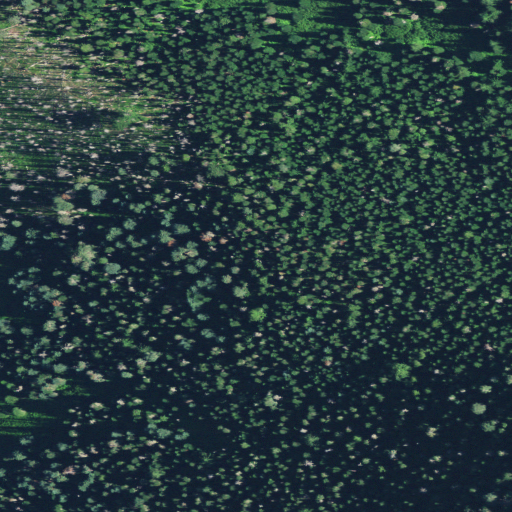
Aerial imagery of ridge(s) in Oregon named Browder Ridge containing evergreen forest and shrub